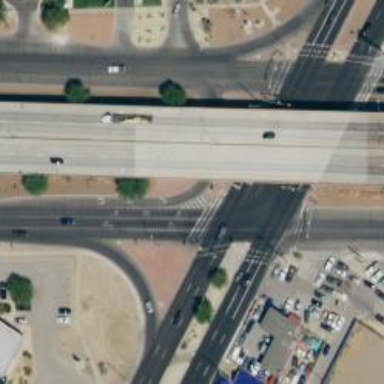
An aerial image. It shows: Frontage road connected to secondary link.